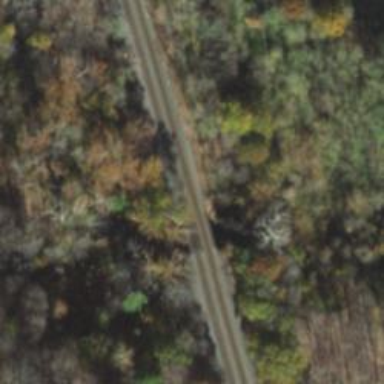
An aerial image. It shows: Railway bridge over siding.